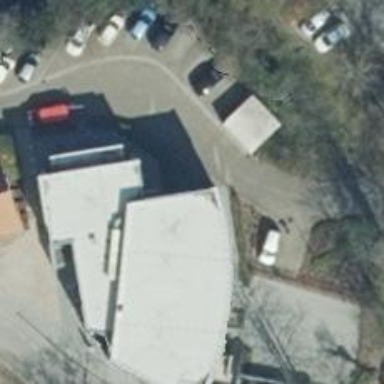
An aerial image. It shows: Restaurant.